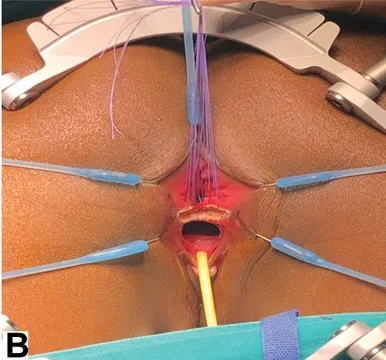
With the patient prone, a lone star retractor is positioned to facilitate exposure. The perineal reconstruction is then performed. (
B
) Using a needle tip diathermy, an incision is made just below the stay sutures and the dissection begins to separate the anterior rectal wall from the posterior vagina.
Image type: medical_photograph (other_medical_photograph)